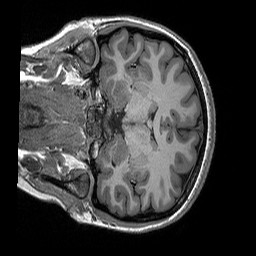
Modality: T1w
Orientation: coronal
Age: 23
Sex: female
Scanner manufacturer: siemens
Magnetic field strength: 3 T
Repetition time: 2.3 s
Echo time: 0.00298 s